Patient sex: M
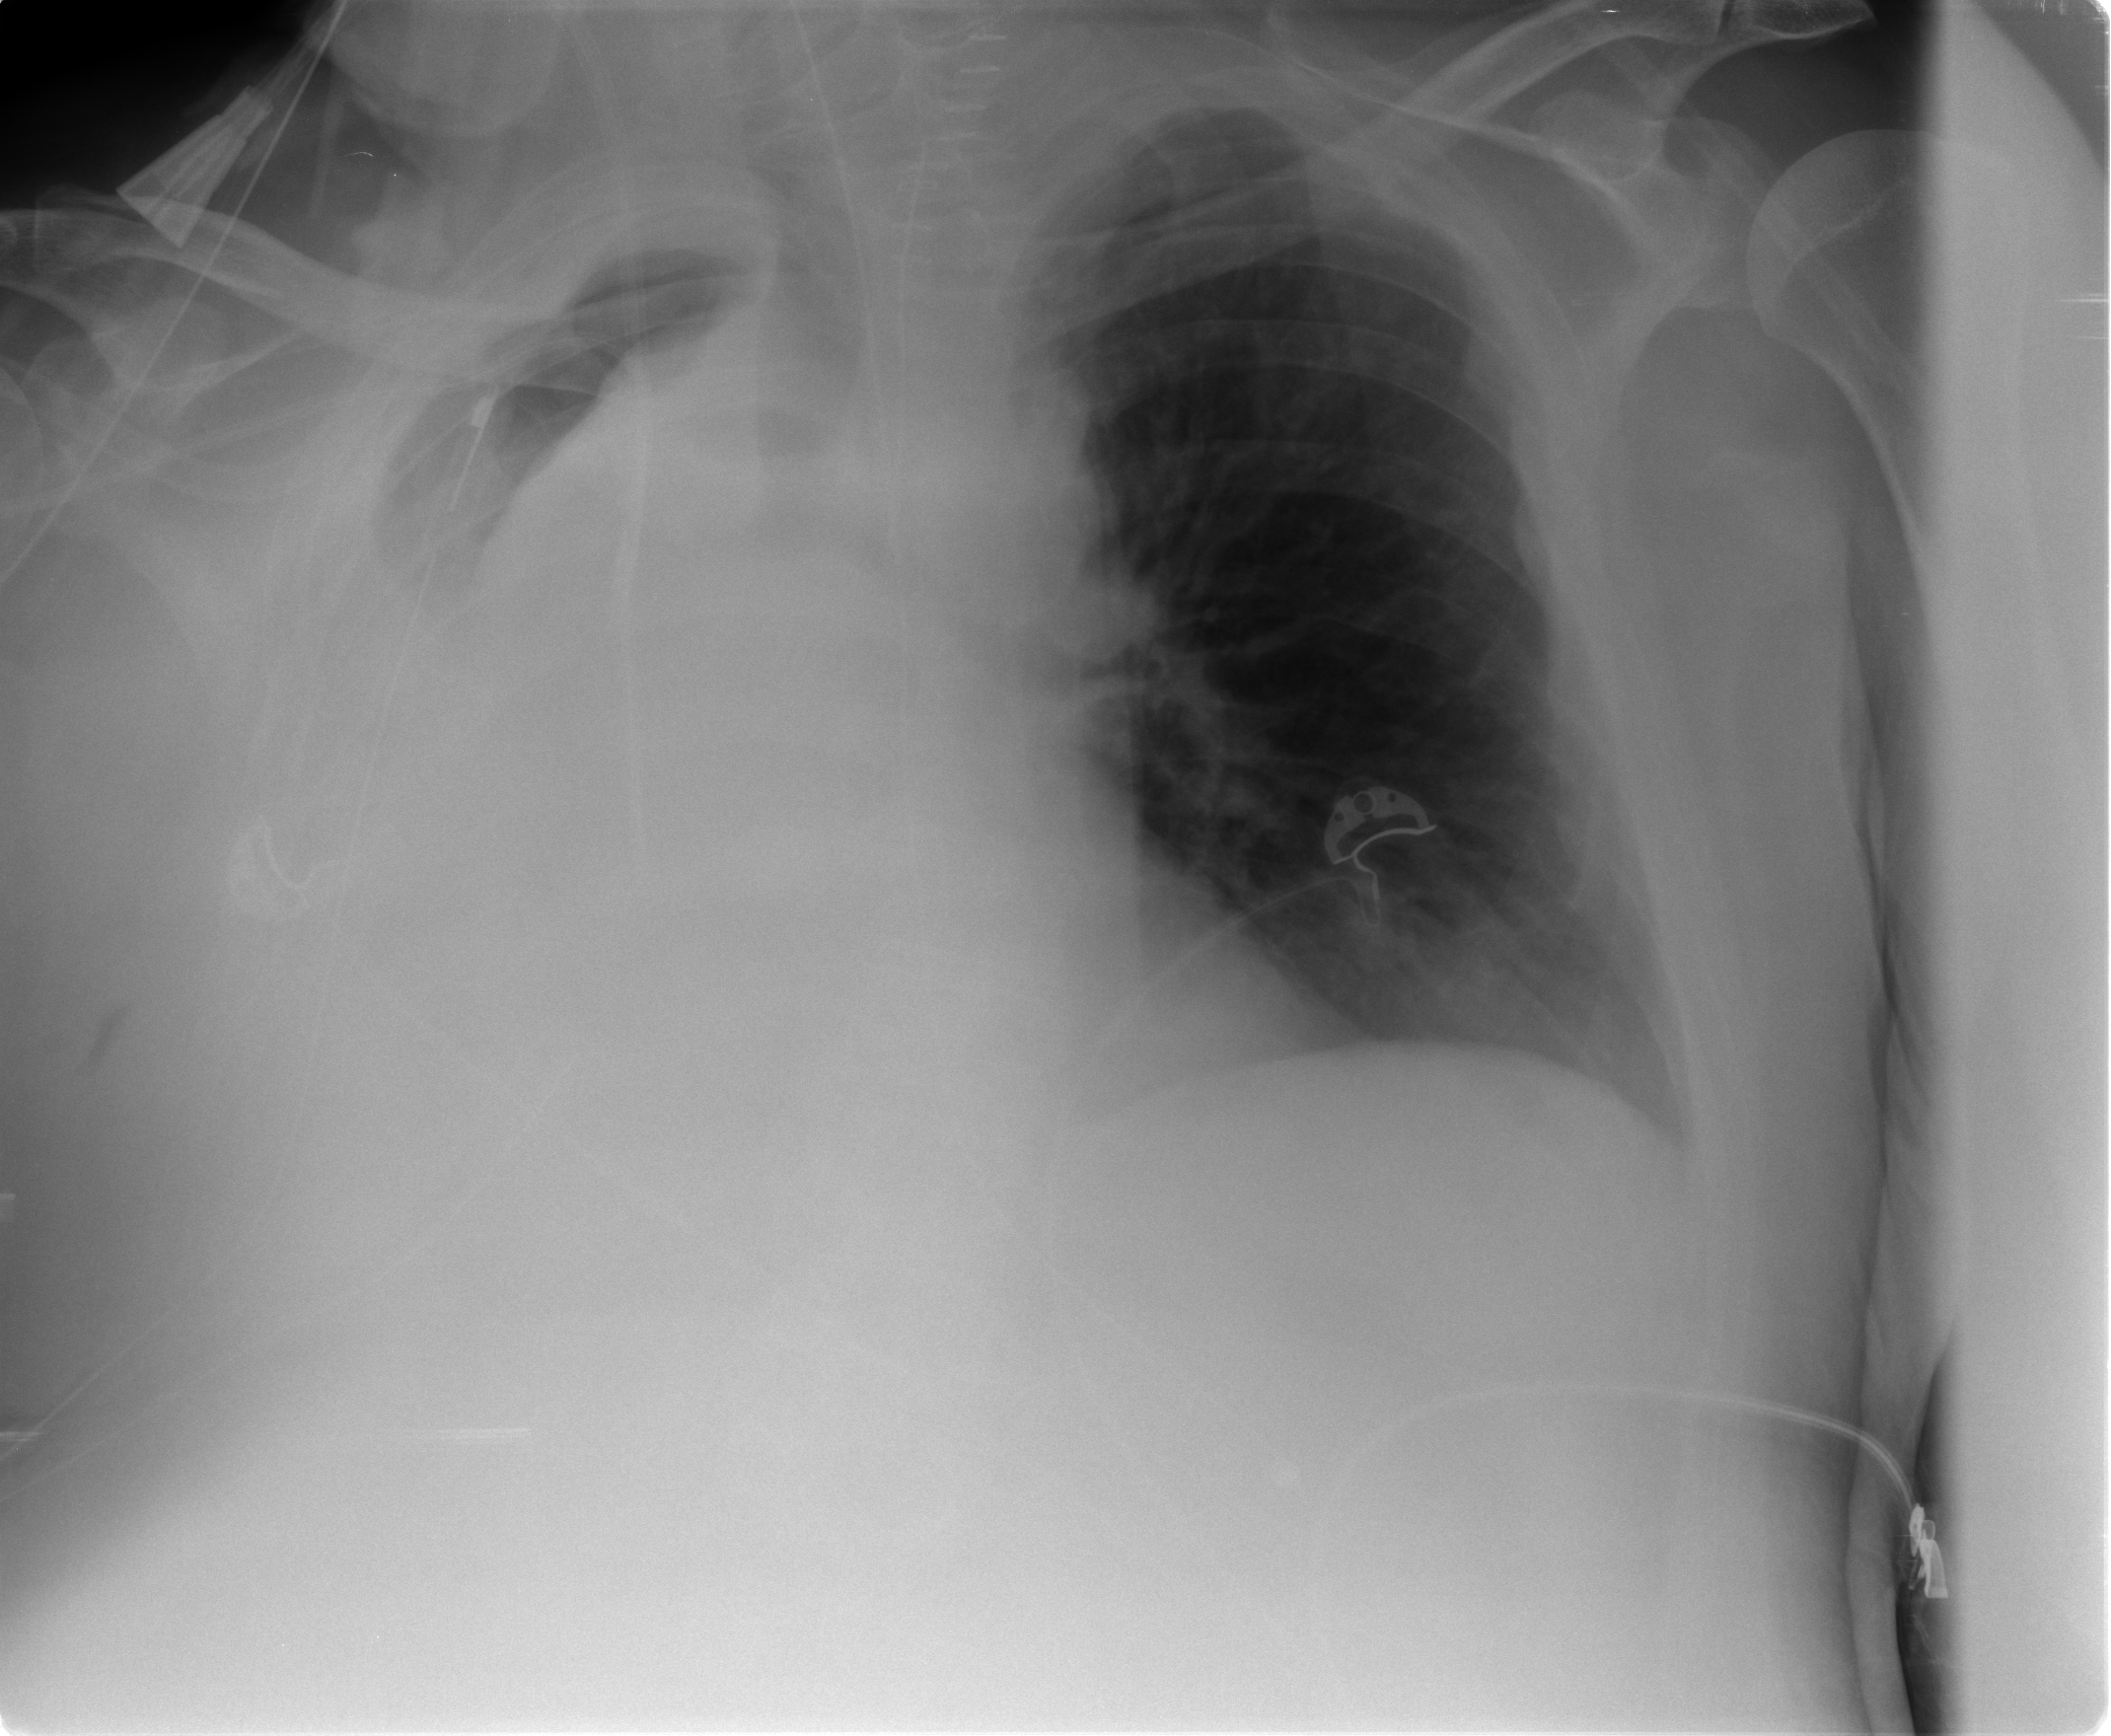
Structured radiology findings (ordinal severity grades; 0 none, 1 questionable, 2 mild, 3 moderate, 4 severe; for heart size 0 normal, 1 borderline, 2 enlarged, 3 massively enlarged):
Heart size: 0
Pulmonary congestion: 2
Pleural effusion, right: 4
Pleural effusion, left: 2
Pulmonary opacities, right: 0
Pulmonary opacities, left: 0
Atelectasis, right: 4
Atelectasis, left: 2